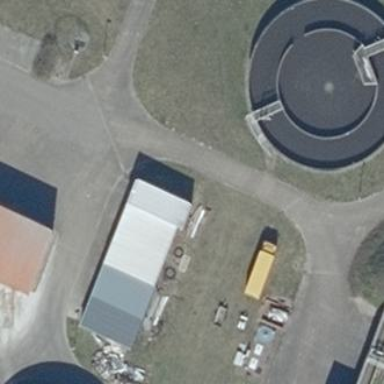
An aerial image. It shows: Body of wastewater.